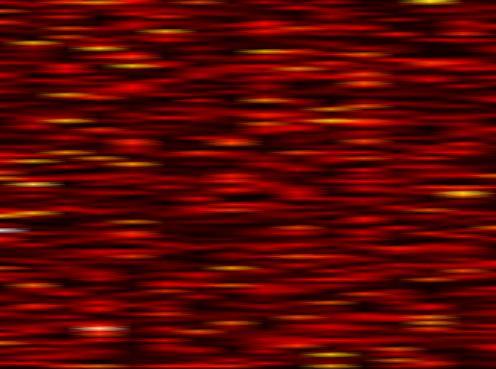
Label: WOLA